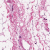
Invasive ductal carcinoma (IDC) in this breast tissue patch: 0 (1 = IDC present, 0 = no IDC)